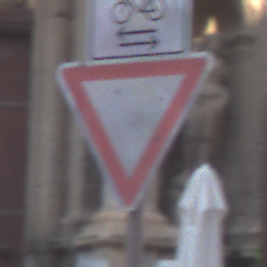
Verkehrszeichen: VorfahrtGewaehren
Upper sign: RichtungsangabeDurchPfeile9
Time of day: MorningAfternoon
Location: Outdoor (Urban)
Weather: PartlyCloudy
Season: NotSpecified
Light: Natural